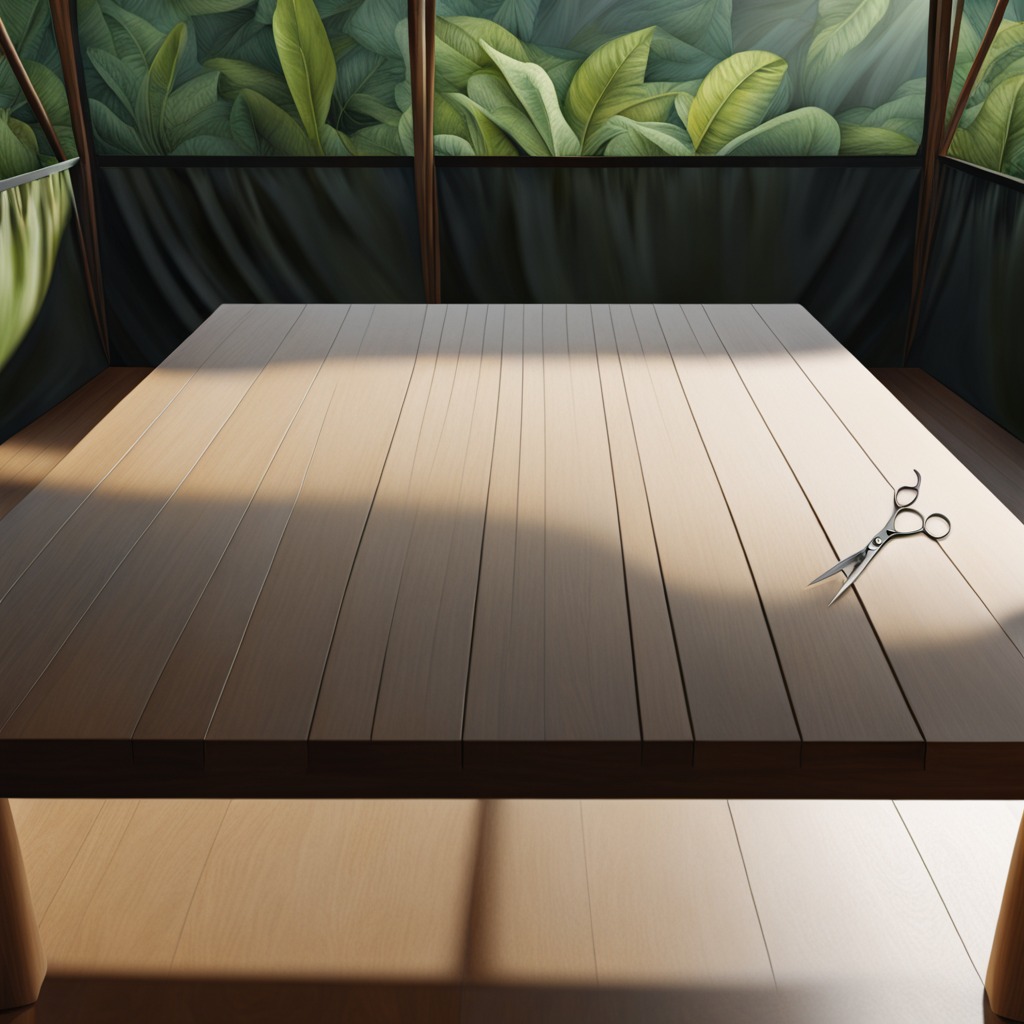
A scissor is lying on a wooden table inside a jungle field workshop tent.